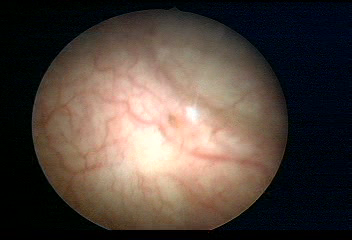
Modality: WLC
Class: Normal mucosa
Bladder cancer association: No